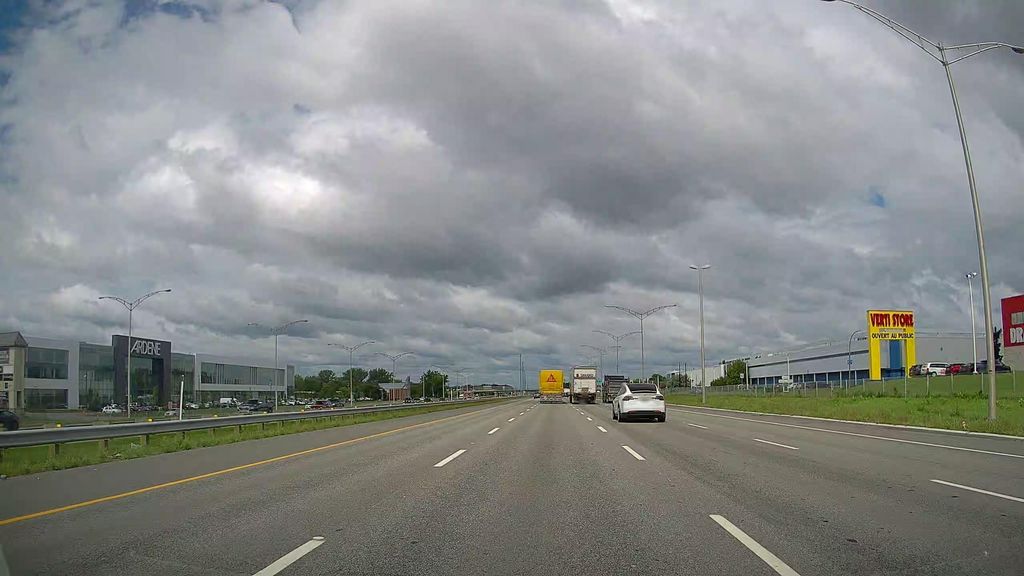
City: montreal